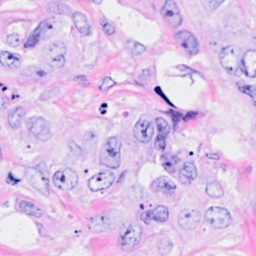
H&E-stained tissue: Breast